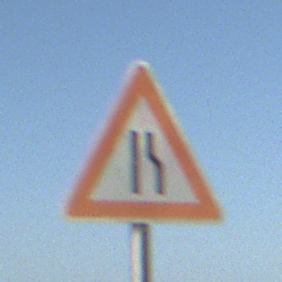
Verkehrszeichen: EinseitigVerengteFahrbahnRechts
Umgebung: Outdoor, Urban
Tageszeit: MorningAfternoon
Wetter: Clear
Licht: Natural
Jahreszeit: NotSpecified
Kontrast: HighContrast